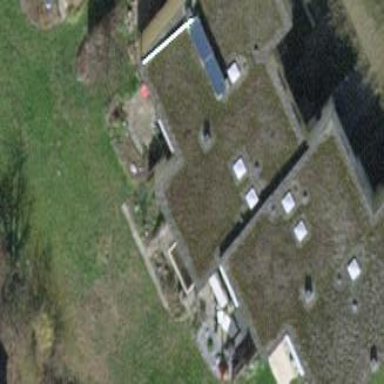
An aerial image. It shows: Terrace building.